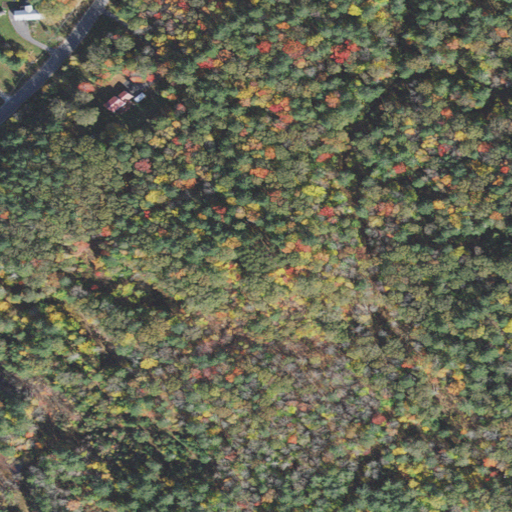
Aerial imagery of mountain in New Hampshire named Fort Hill containing mixed forest, evergreen forest, low intensity development, open development, woody wetlands, and medium intensity development